Question: How can I create a legend informing that the red cross is the mean?
'''
ggplot(results, aes(x=factor, y=proportionPositive)) +
geom_boxplot() +
stat_summary(fun.data = "mean_cl_normal", colour = "red", shape=4)
'''

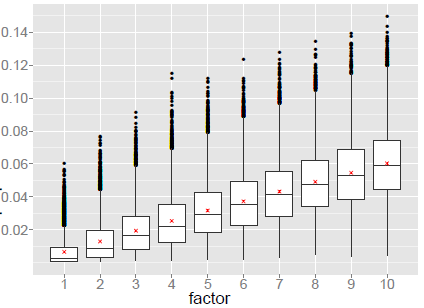
Answer: Here is one way of doing it:
1. Map an aesthetic to a shape, i.e. aes(shape="mean")
2. Create a manual shape scale, i.e. scale_shape_manual()
> '''
# Create dummy data
results <- data.frame(
factor=factor(rep(1:10, 100)),
proportionPositive=rnorm(1000))
# Plot results
ggplot(results, aes(x=factor, y=proportionPositive)) +
geom_boxplot() +
stat_summary(fun.data = "mean_cl_normal",
aes(shape="mean"),
colour = "red",
geom="point") +
scale_shape_manual("", values=c("mean"="x"))
'''